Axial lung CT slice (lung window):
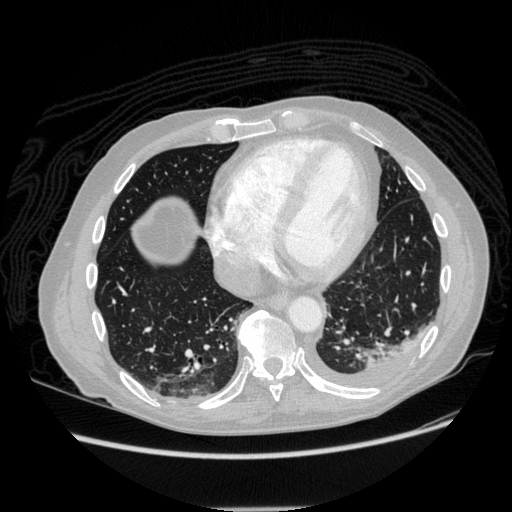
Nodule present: no